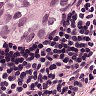
Metastatic tissue present: yes